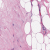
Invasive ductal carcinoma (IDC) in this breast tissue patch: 0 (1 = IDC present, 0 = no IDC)